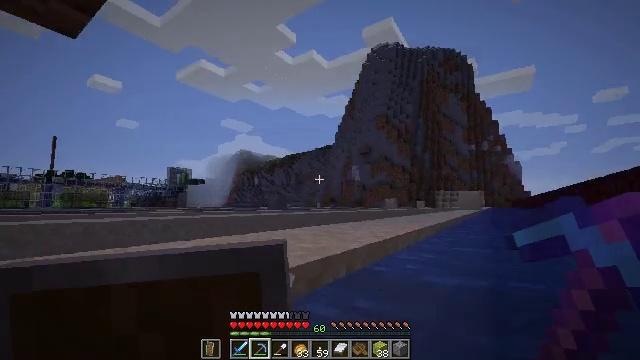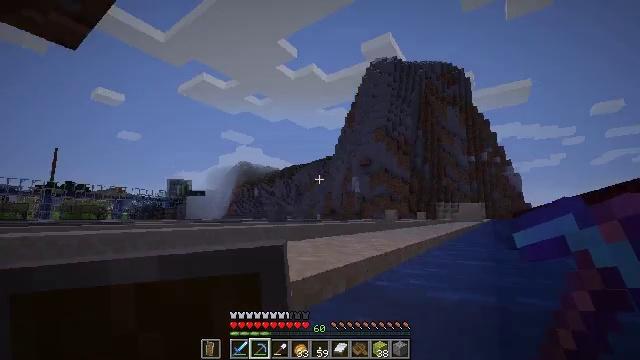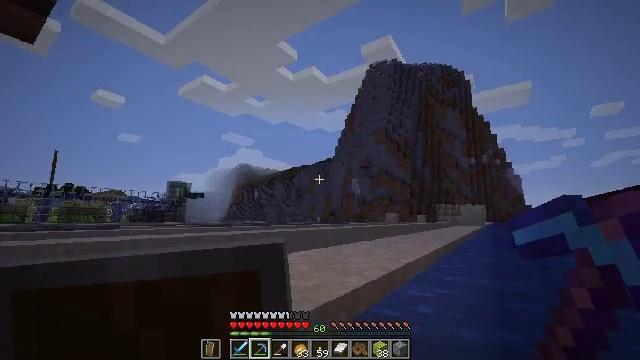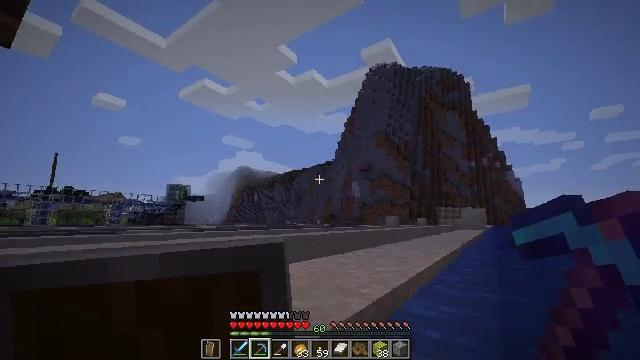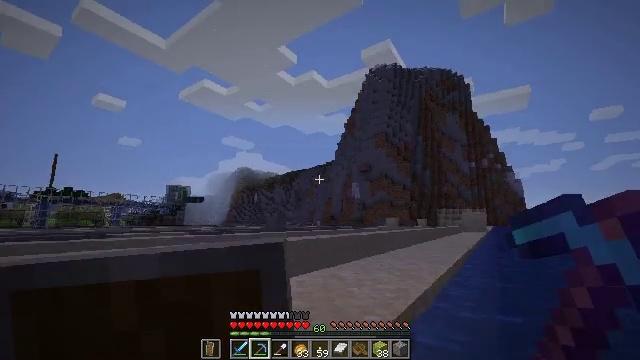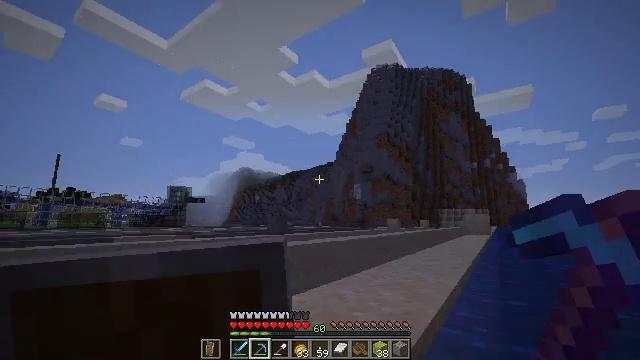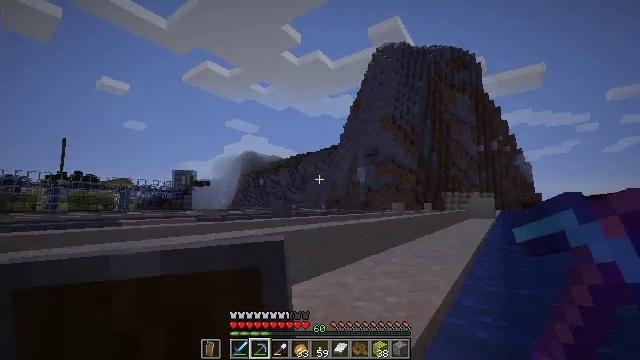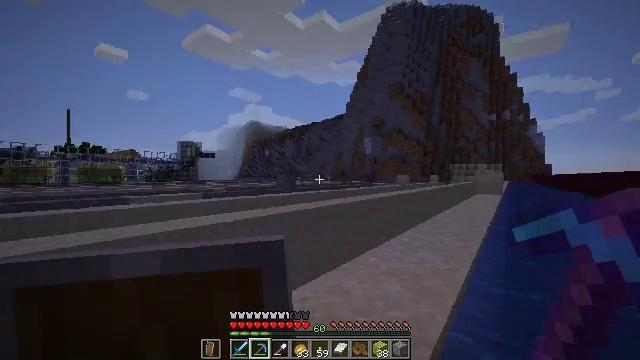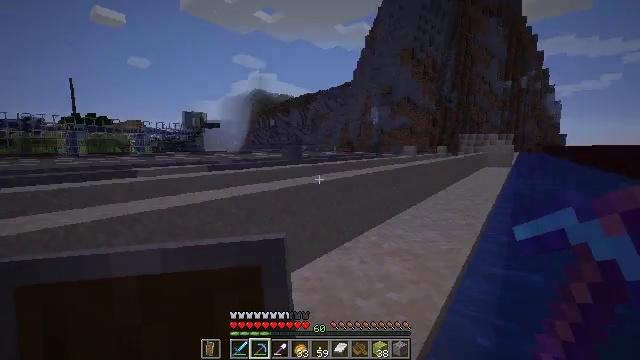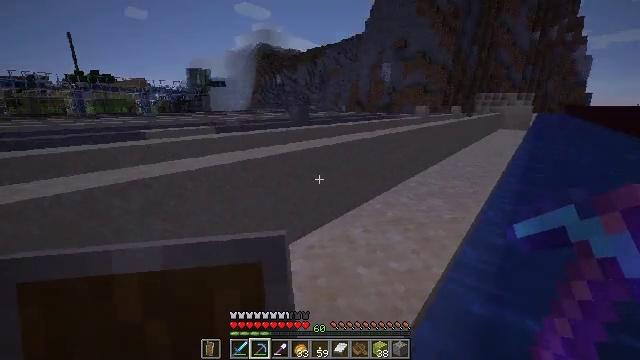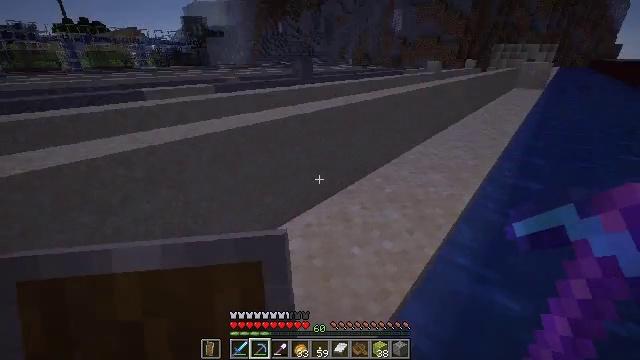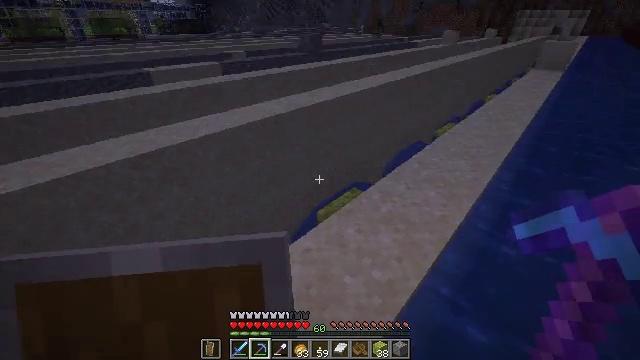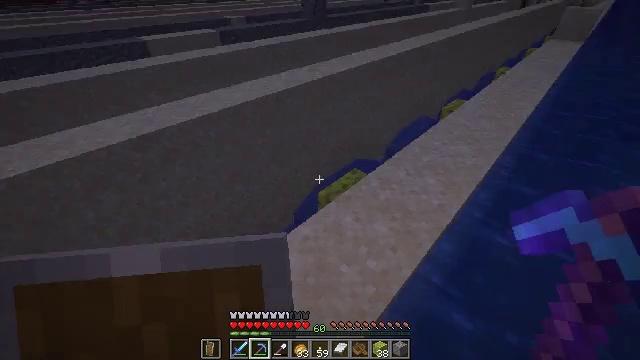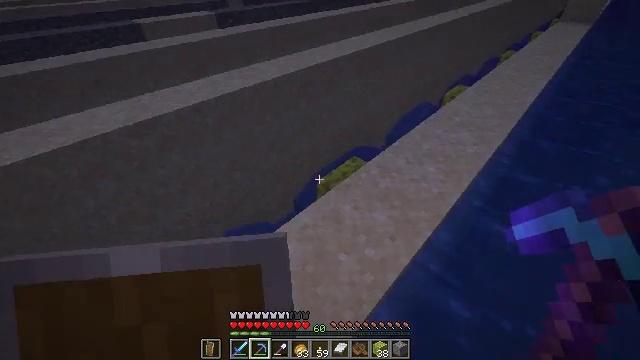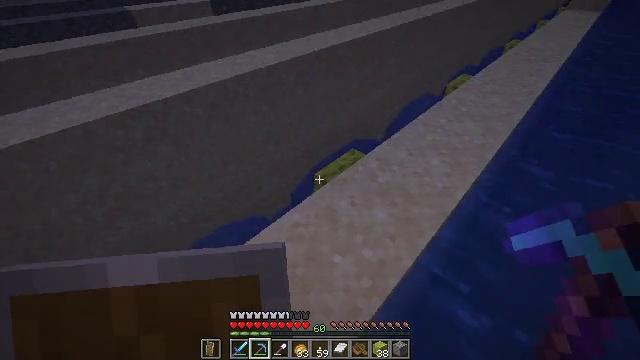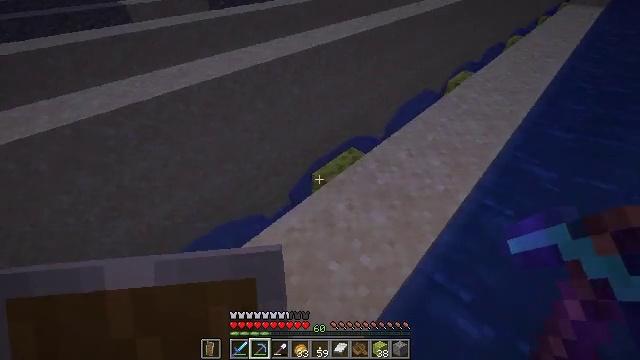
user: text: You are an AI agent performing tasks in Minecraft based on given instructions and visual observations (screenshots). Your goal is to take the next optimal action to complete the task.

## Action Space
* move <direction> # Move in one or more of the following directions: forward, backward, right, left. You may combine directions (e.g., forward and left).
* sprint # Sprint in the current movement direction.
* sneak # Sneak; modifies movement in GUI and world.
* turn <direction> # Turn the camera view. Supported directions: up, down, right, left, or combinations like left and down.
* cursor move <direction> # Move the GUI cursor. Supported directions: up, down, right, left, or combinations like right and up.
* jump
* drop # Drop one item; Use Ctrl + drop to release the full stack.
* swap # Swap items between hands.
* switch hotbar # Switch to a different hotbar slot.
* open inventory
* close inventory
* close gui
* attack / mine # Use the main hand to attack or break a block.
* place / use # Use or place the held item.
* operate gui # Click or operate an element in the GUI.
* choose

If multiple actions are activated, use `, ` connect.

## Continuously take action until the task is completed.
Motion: motion action
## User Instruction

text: Destroy the wet sponge to pick it up.
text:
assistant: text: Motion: move forward, turn up, jump
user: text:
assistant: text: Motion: move forward, jump
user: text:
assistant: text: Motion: move forward, jump
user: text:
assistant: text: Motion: move forward, jump
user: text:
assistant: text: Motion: move forward, jump
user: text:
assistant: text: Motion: move forward, turn down, jump
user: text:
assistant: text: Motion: move forward, turn left and down, jump
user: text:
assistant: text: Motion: move forward, turn left and down, jump
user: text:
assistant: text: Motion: move forward, turn left and down, jump
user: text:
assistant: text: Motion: move forward, turn left and down, jump
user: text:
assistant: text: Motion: move forward, turn left and down, jump
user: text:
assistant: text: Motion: move forward, turn down, jump
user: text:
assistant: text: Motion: move forward, turn down, jump
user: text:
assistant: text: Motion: move forward, turn down, jump
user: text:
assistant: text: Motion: move forward
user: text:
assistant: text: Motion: move forward
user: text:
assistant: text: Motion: move forward, turn down
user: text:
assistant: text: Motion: turn right and down
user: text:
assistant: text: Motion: turn down
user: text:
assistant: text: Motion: turn down
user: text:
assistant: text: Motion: turn left and down
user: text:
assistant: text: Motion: turn left and down
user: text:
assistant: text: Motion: turn left and down
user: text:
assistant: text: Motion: turn left and down
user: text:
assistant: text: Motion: move forward, turn left
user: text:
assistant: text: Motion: move forward and move right
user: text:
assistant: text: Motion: move forward and move right
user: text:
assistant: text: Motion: move right
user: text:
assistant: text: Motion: no_op
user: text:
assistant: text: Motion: no_op